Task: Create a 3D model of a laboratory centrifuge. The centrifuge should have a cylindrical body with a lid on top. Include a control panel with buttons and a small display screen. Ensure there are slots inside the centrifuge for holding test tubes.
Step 535:
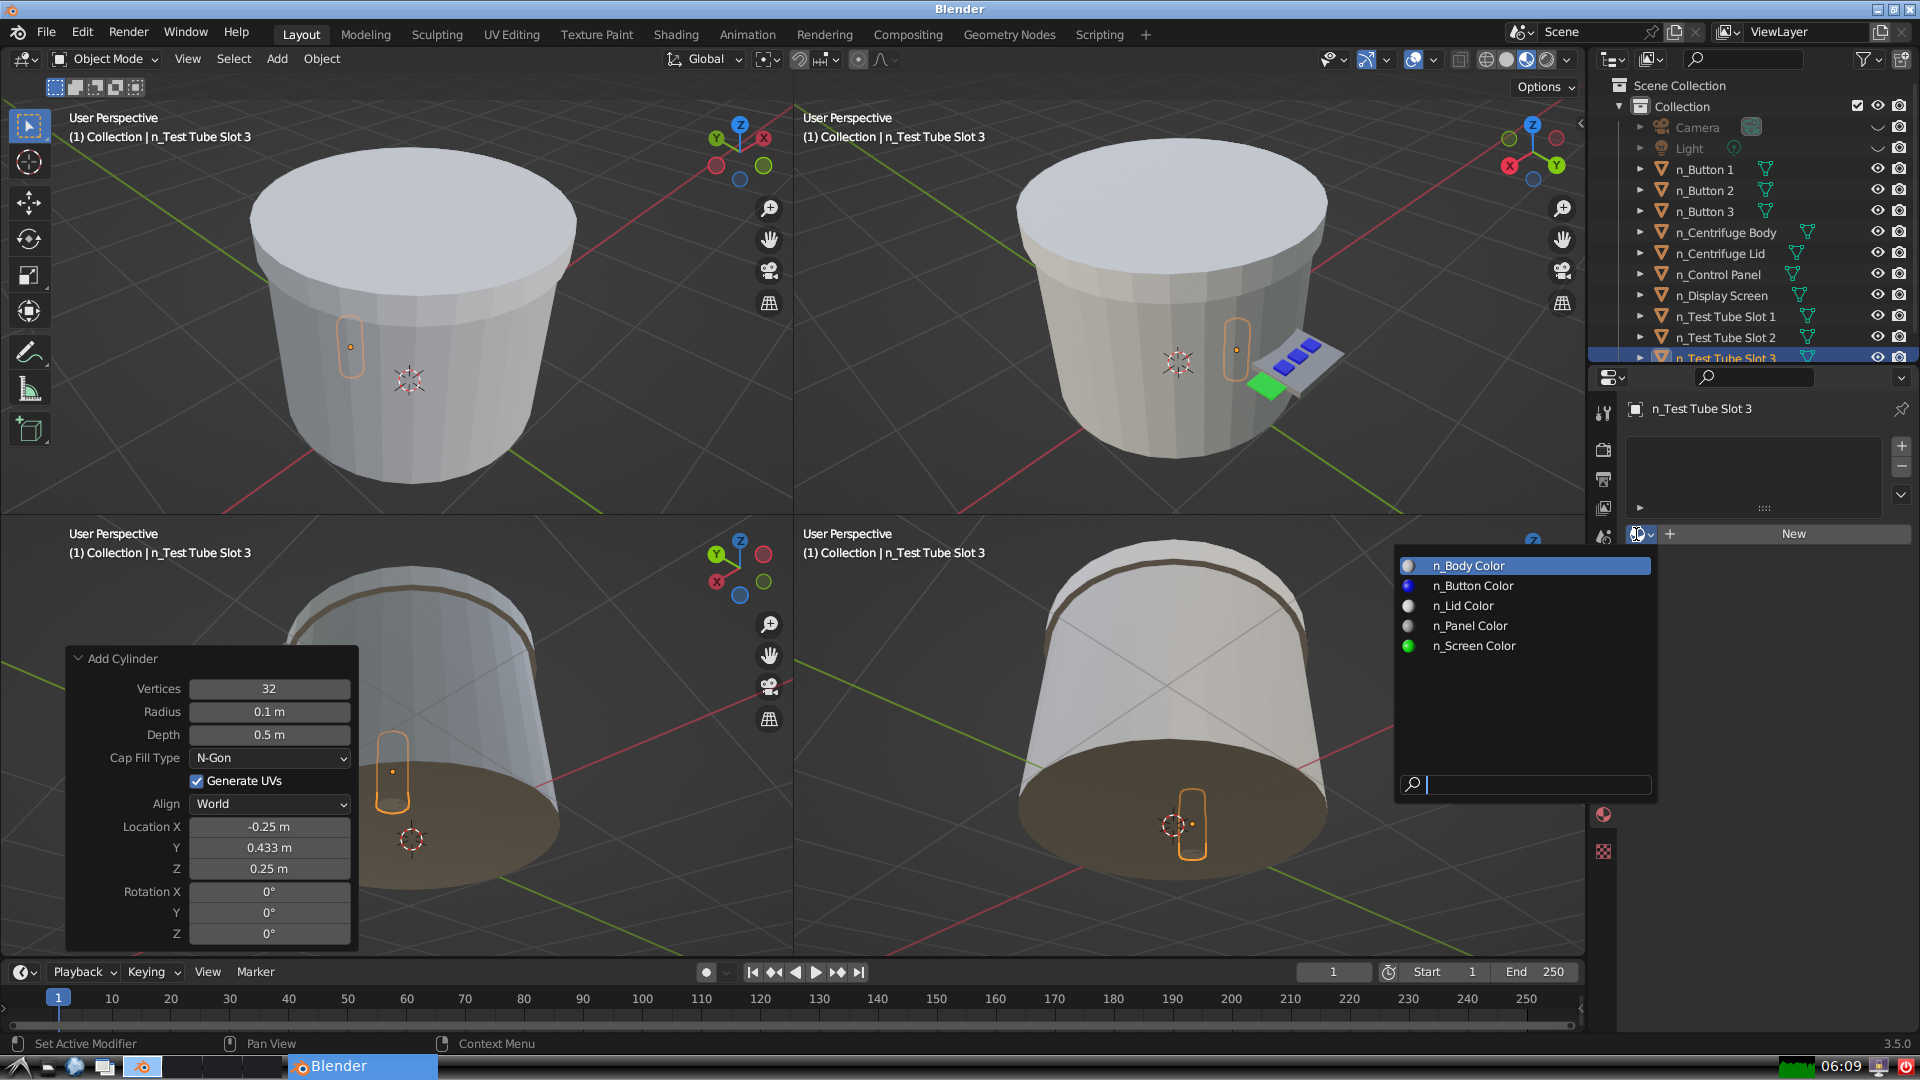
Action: input_text: n_Body Color